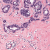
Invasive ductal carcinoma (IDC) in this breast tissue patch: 1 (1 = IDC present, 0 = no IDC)